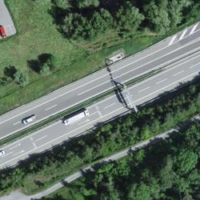
EUNIS habitat code: 57
Species observed at this site:
Tachymarptis melba